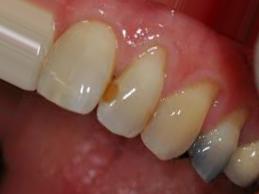
Condition: Tooth Discoloration